Aerial crown-view tile of a tropical tree (Barro Colorado Island, Panama), acquired 20240716:
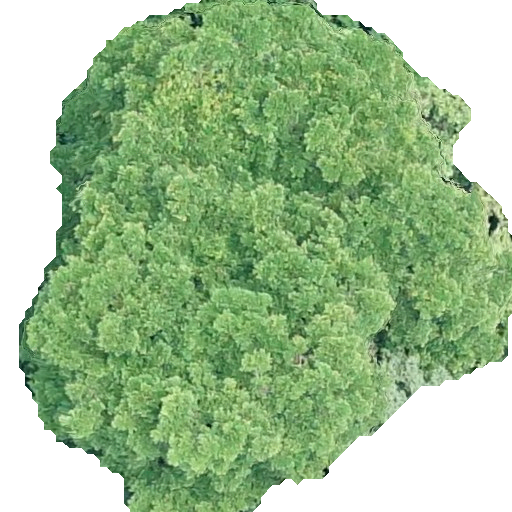
Species: Terminalia amazonia
GBIF accepted scientific name: Terminalia amazonica
Crown area: 297.512 m²